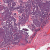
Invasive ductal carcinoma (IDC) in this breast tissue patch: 0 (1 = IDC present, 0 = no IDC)